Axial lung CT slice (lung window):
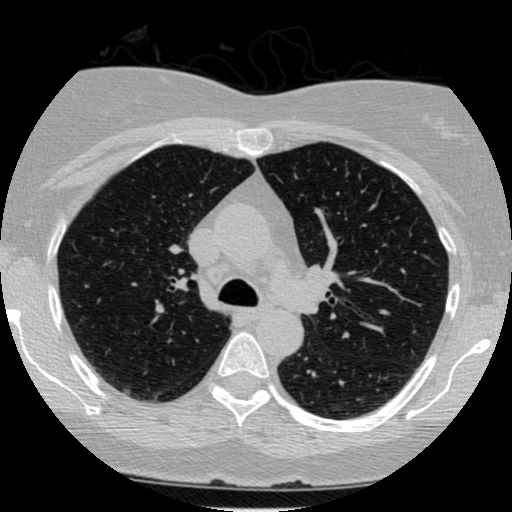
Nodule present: no